Field crop: maize
Growth stage: 2
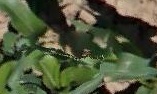
Species: maize